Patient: sex M, age 45
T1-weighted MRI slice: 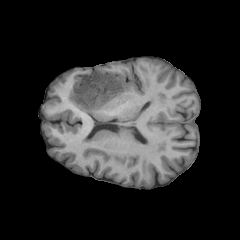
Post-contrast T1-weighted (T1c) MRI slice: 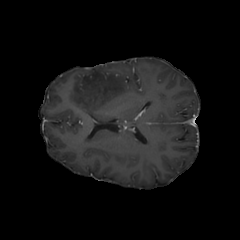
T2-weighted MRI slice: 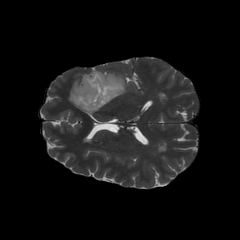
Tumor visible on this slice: yes
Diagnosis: Oligodendroglioma, IDH-mutant, 1p/19q-codeleted
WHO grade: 2